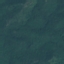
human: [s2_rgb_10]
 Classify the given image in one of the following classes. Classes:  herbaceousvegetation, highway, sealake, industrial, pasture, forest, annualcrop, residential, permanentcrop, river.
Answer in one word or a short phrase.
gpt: Forest